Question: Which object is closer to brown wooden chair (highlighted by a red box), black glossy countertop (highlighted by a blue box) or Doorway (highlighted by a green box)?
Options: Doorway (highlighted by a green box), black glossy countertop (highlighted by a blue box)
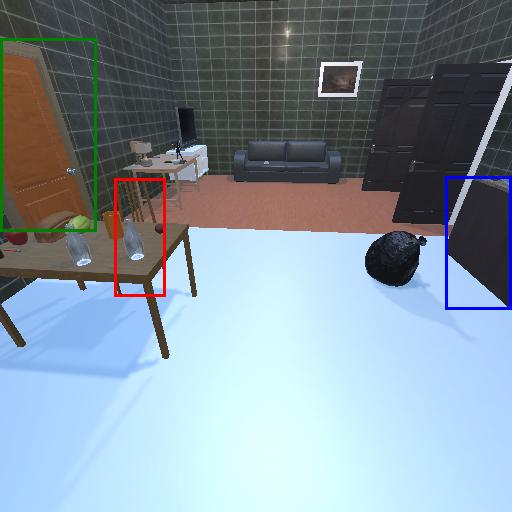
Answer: Doorway (highlighted by a green box)